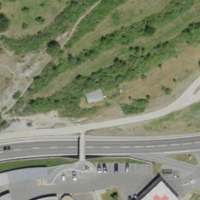
EUNIS habitat code: 24
Species observed at this site:
Centaurea scabiosa
Cynoglossum officinale
Malva moschata
Corylus avellana